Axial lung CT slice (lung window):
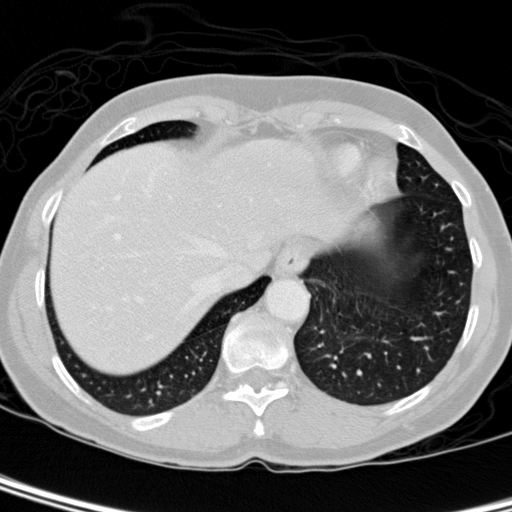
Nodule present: no